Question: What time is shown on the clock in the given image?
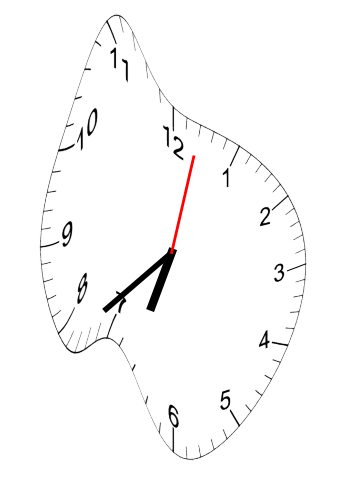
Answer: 06:38:02